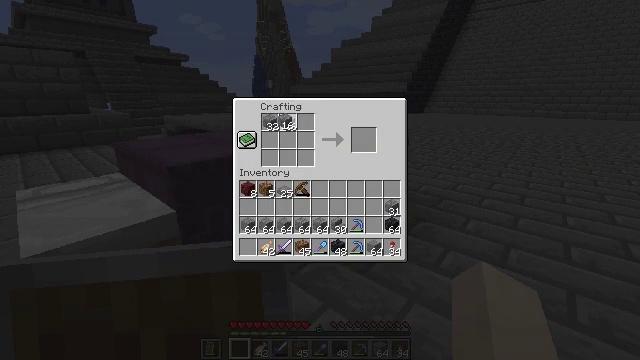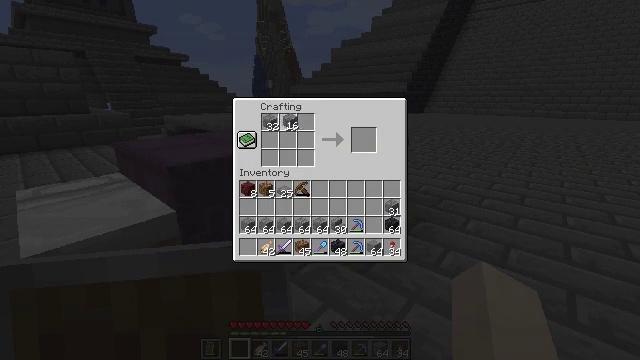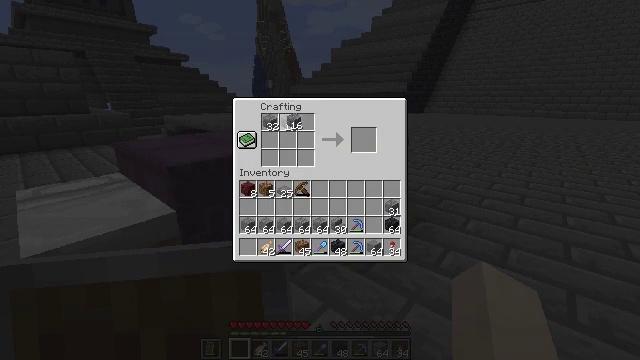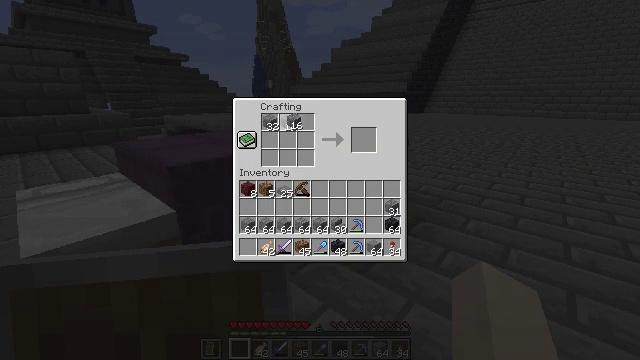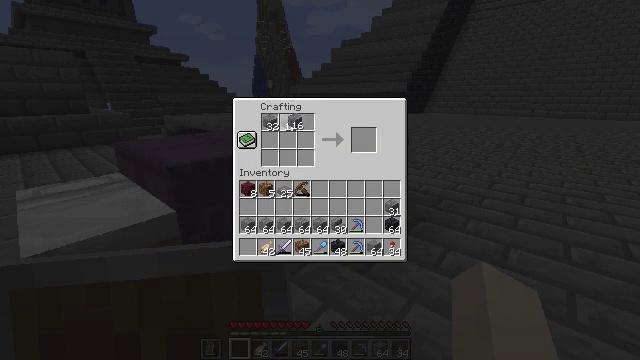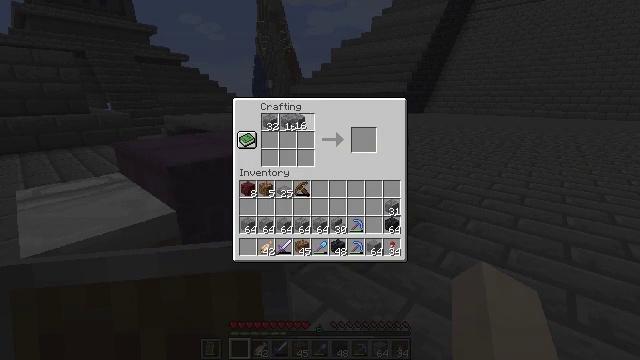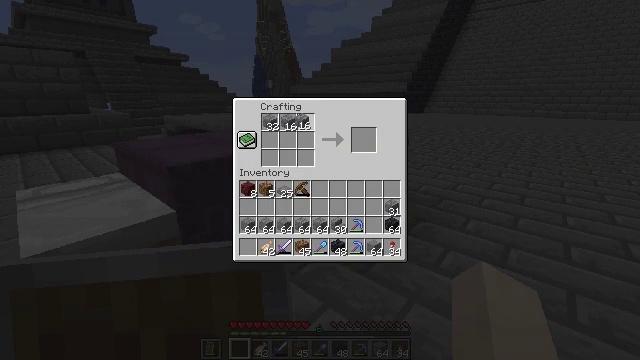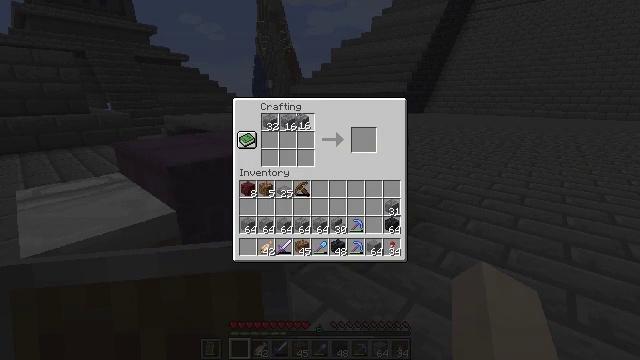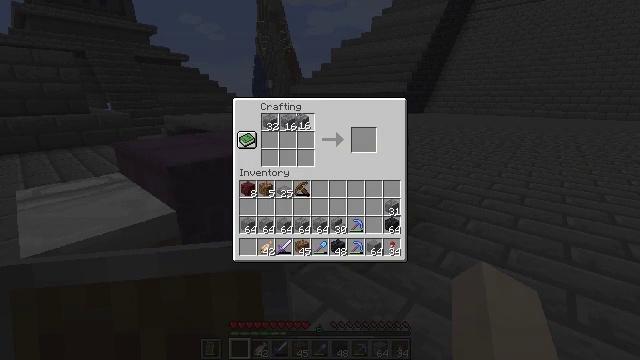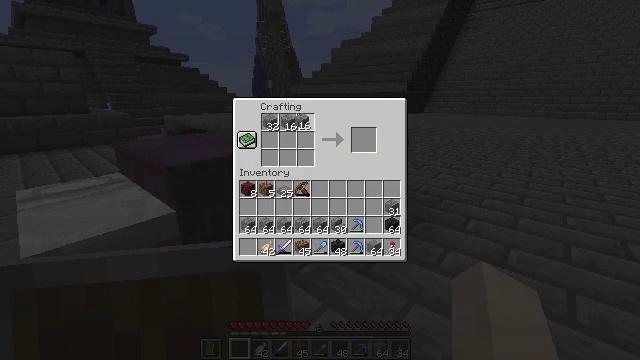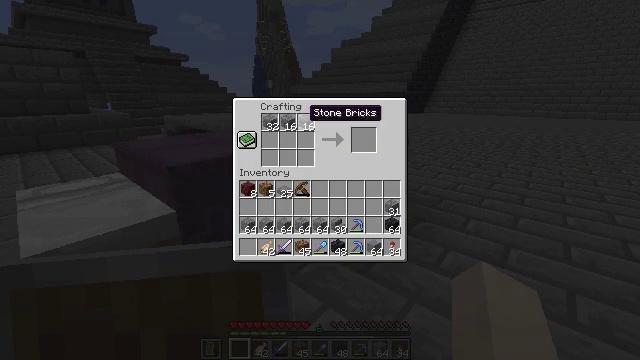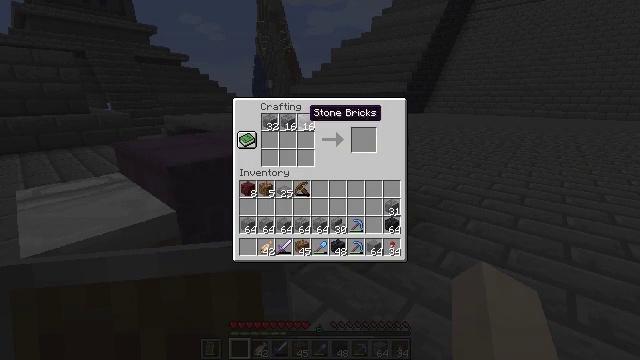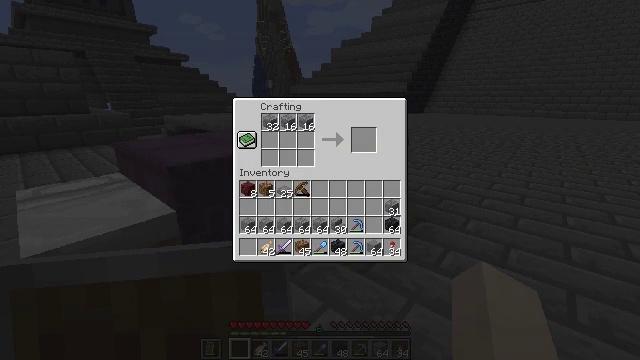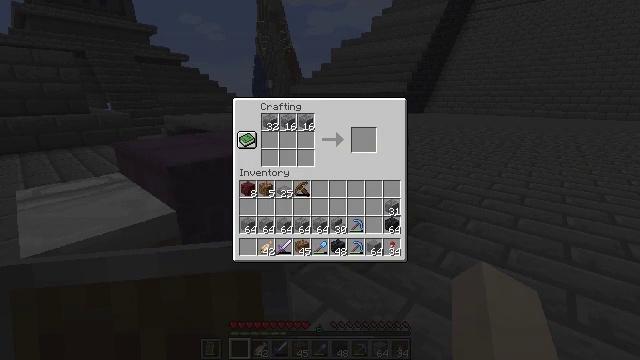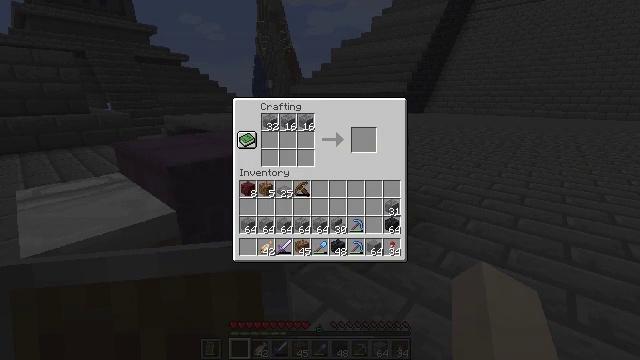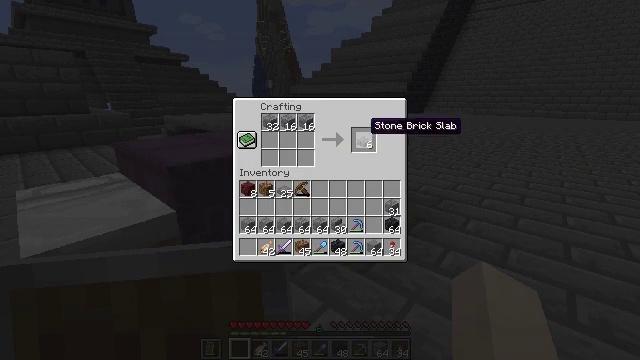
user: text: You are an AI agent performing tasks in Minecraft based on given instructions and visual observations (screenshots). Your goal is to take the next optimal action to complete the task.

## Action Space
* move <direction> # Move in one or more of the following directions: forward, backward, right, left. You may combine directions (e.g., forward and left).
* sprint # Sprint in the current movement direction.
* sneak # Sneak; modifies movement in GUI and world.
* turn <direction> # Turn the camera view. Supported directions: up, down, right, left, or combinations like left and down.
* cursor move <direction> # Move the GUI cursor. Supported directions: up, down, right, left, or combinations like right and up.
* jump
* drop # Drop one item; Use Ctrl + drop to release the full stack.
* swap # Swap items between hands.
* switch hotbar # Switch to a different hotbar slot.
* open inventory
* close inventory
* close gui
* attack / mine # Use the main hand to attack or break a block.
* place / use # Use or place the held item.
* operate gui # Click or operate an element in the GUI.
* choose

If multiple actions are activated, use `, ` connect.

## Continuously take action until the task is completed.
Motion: motion action
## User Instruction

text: Craft some stone brick slabs using stone bricks.
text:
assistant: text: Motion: no_op
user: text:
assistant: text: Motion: no_op
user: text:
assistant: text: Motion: no_op
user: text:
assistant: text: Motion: no_op
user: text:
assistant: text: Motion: no_op
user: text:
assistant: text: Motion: no_op
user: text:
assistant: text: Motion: no_op
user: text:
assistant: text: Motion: operate gui
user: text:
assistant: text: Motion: operate gui
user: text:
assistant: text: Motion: no_op
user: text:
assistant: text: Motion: no_op
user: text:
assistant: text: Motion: cursor move right
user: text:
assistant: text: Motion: sneak, cursor move right
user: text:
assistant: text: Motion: sneak, cursor move right
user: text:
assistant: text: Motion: sneak, cursor move right
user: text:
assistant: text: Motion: sneak, cursor move right
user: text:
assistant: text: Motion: sneak
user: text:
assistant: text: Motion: sneak
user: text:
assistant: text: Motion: sneak
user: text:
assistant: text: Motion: sneak, cursor move left
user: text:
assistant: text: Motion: sneak
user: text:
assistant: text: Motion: sneak, choose
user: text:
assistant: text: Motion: sneak, choose
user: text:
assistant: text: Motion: sneak
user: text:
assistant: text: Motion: sneak
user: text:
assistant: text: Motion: sneak
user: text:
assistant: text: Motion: no_op